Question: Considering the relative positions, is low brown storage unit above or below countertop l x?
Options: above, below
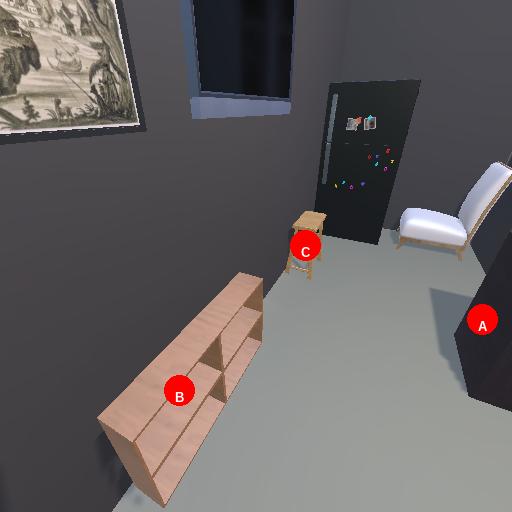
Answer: above